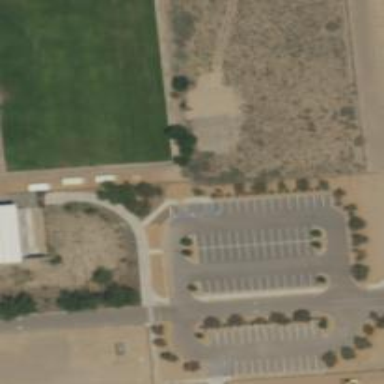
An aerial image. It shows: Parking area.